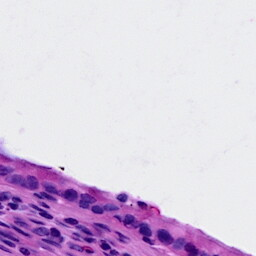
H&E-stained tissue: Cervix